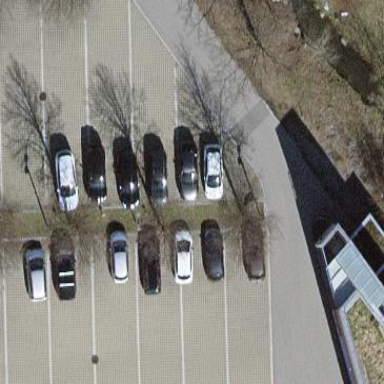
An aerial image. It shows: Parking area with surface.